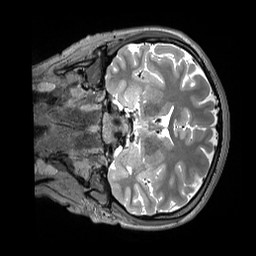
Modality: T2w
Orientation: coronal
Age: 24
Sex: female
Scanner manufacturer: siemens
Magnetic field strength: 3 T
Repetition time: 3.2 s
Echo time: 0.408 s